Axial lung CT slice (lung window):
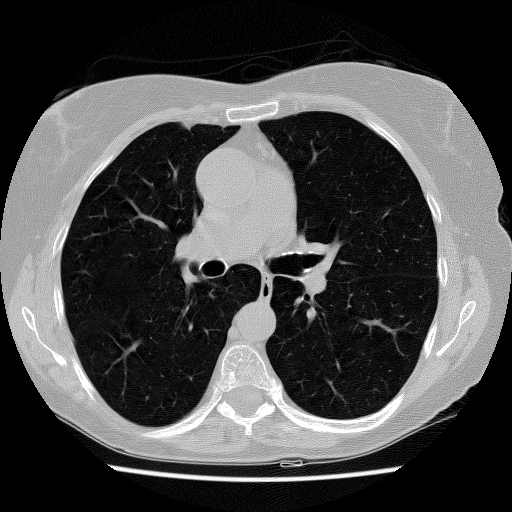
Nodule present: no